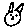
Label: cat